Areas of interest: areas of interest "Educational"
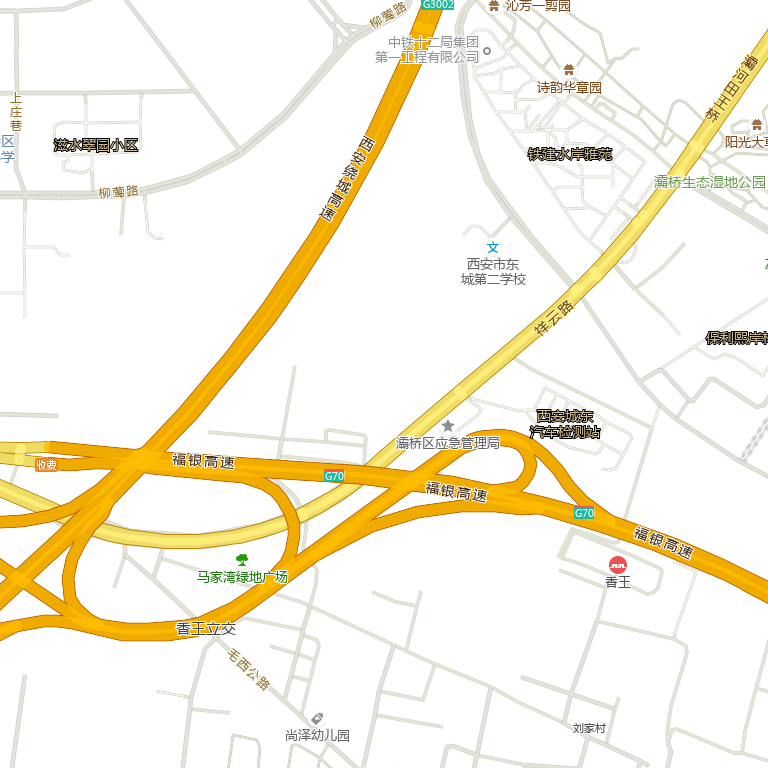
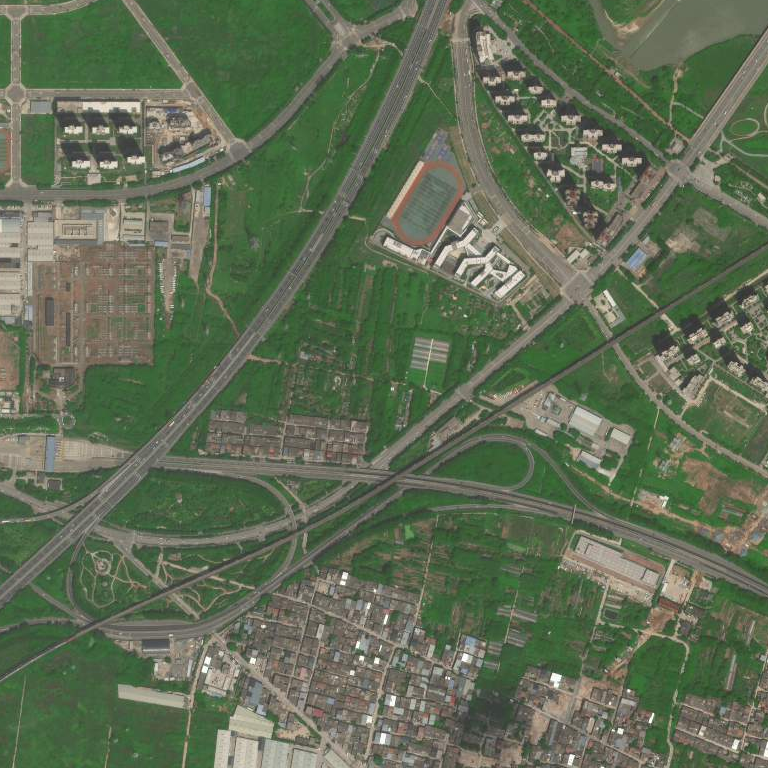